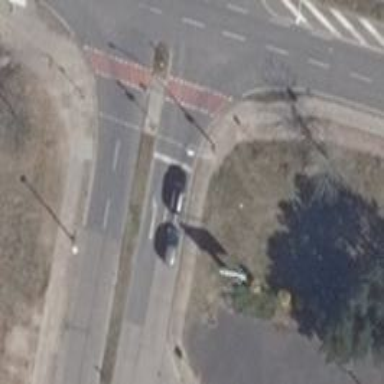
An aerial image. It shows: Road with traffic signals controlling the flow of traffic.